Field crop: maize
Growth stage: 2
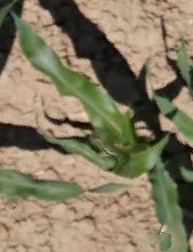
Species: maize